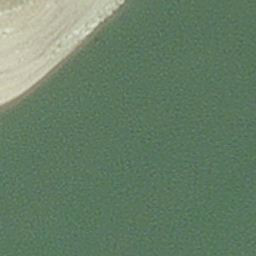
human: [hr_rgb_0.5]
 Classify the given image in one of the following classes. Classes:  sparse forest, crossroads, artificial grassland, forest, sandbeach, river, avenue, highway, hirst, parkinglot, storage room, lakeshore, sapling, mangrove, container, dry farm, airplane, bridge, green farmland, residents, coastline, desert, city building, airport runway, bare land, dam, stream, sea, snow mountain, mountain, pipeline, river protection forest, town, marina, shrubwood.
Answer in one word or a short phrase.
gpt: hirst